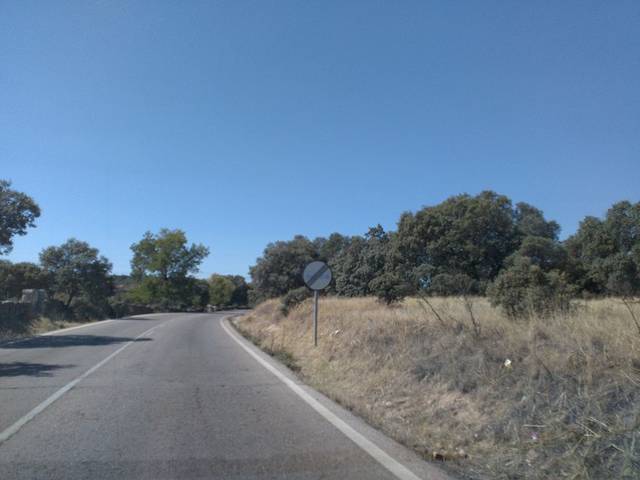
Region: Spain
Coordinates: 40.579, -3.984